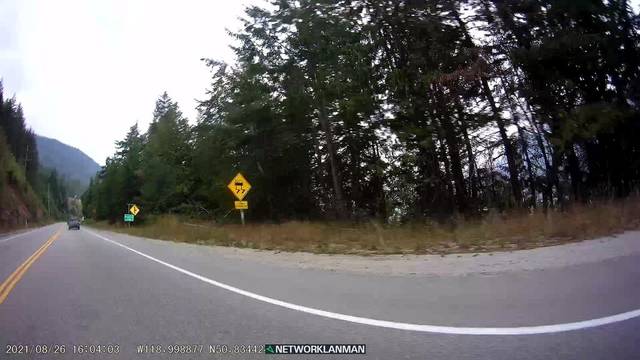
Region: Canada
Coordinates: 50.834, -118.999